Field crop: maize
Growth stage: 2
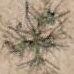
Species: salsola